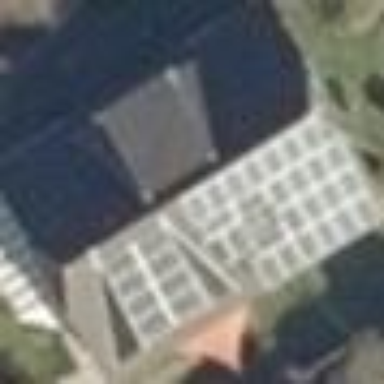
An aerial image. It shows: Detached building.